Interaction volume radius: 10 \u00c5
Interaction volume height: 10 \u00c5
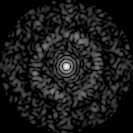
Disorder parameter: 0.8765